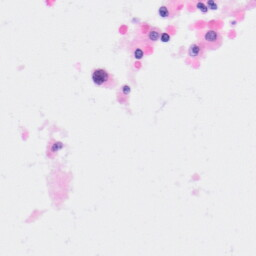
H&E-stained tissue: Kidney